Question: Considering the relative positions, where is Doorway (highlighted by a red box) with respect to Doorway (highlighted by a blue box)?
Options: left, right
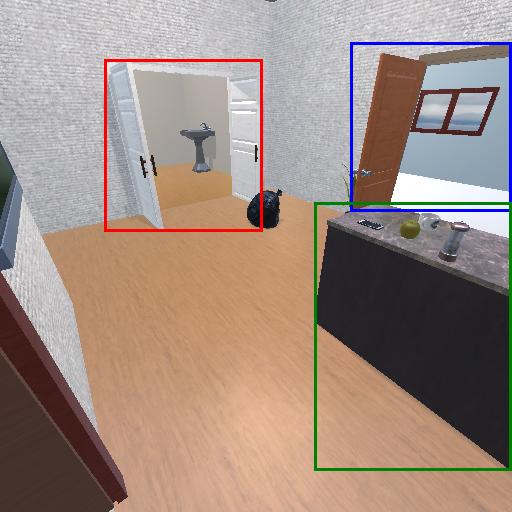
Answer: left